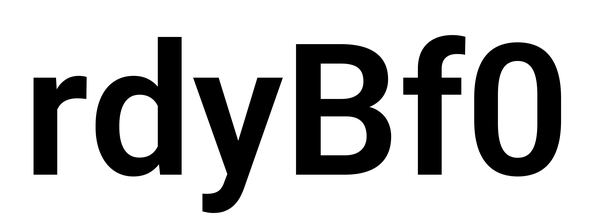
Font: Roboto_SemiBold